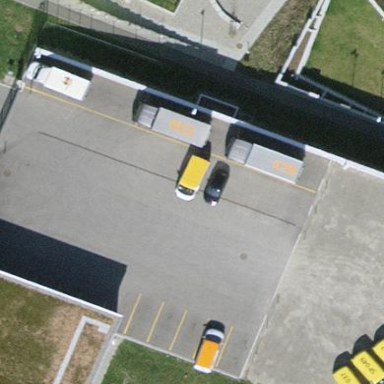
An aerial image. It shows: Parking area with asphalt surface.